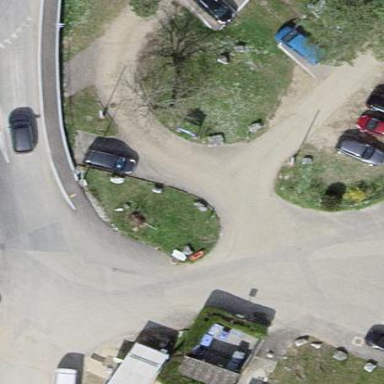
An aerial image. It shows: Motorcycle parking facility.